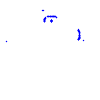
Particle: proton